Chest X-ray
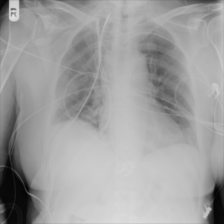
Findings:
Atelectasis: negative
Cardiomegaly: negative
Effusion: negative
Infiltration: negative
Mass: negative
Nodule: negative
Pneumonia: negative
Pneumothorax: negative
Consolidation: negative
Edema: negative
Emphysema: negative
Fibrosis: negative
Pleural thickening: negative
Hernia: negative